Question: Can I get a list of what devices are currently connected to the computer?
I checked <URL> to the user?
Any PI that gets this info?
I notice that the computer's device management is able to show this info, meaning it does exist somewhere, I just don't know the right place to access it.
I did found this info in the registry, but there is some inconsistency between the "Mighty Drive" and the "iPod", I'm looking for a reliable reg. key to seek for this info.

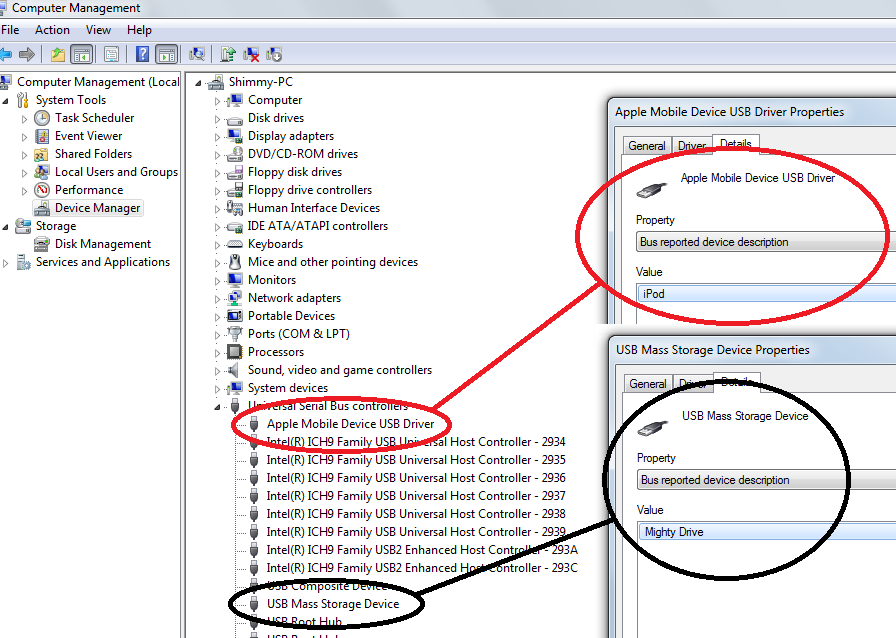
Answer: Device Manager shows the first "Display Name" property associated with a particular device. You can get that information using <URL> with, I believe, the 'SPDRP_FRIENDLYNAME' property.